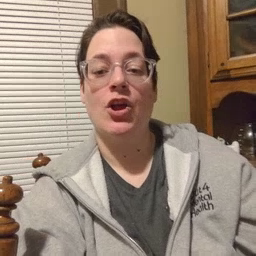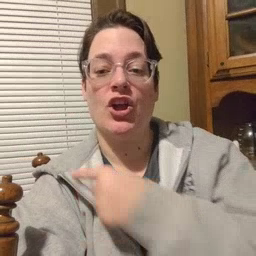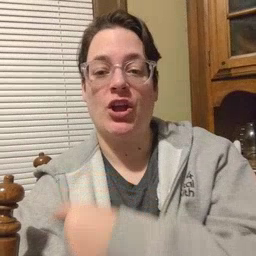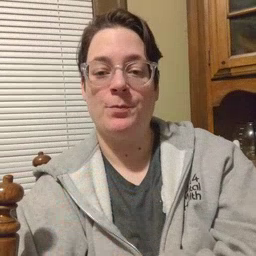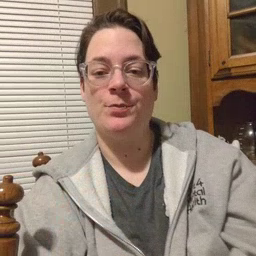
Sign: arm